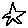
Label: star